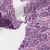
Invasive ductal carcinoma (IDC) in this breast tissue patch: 1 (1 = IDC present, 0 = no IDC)